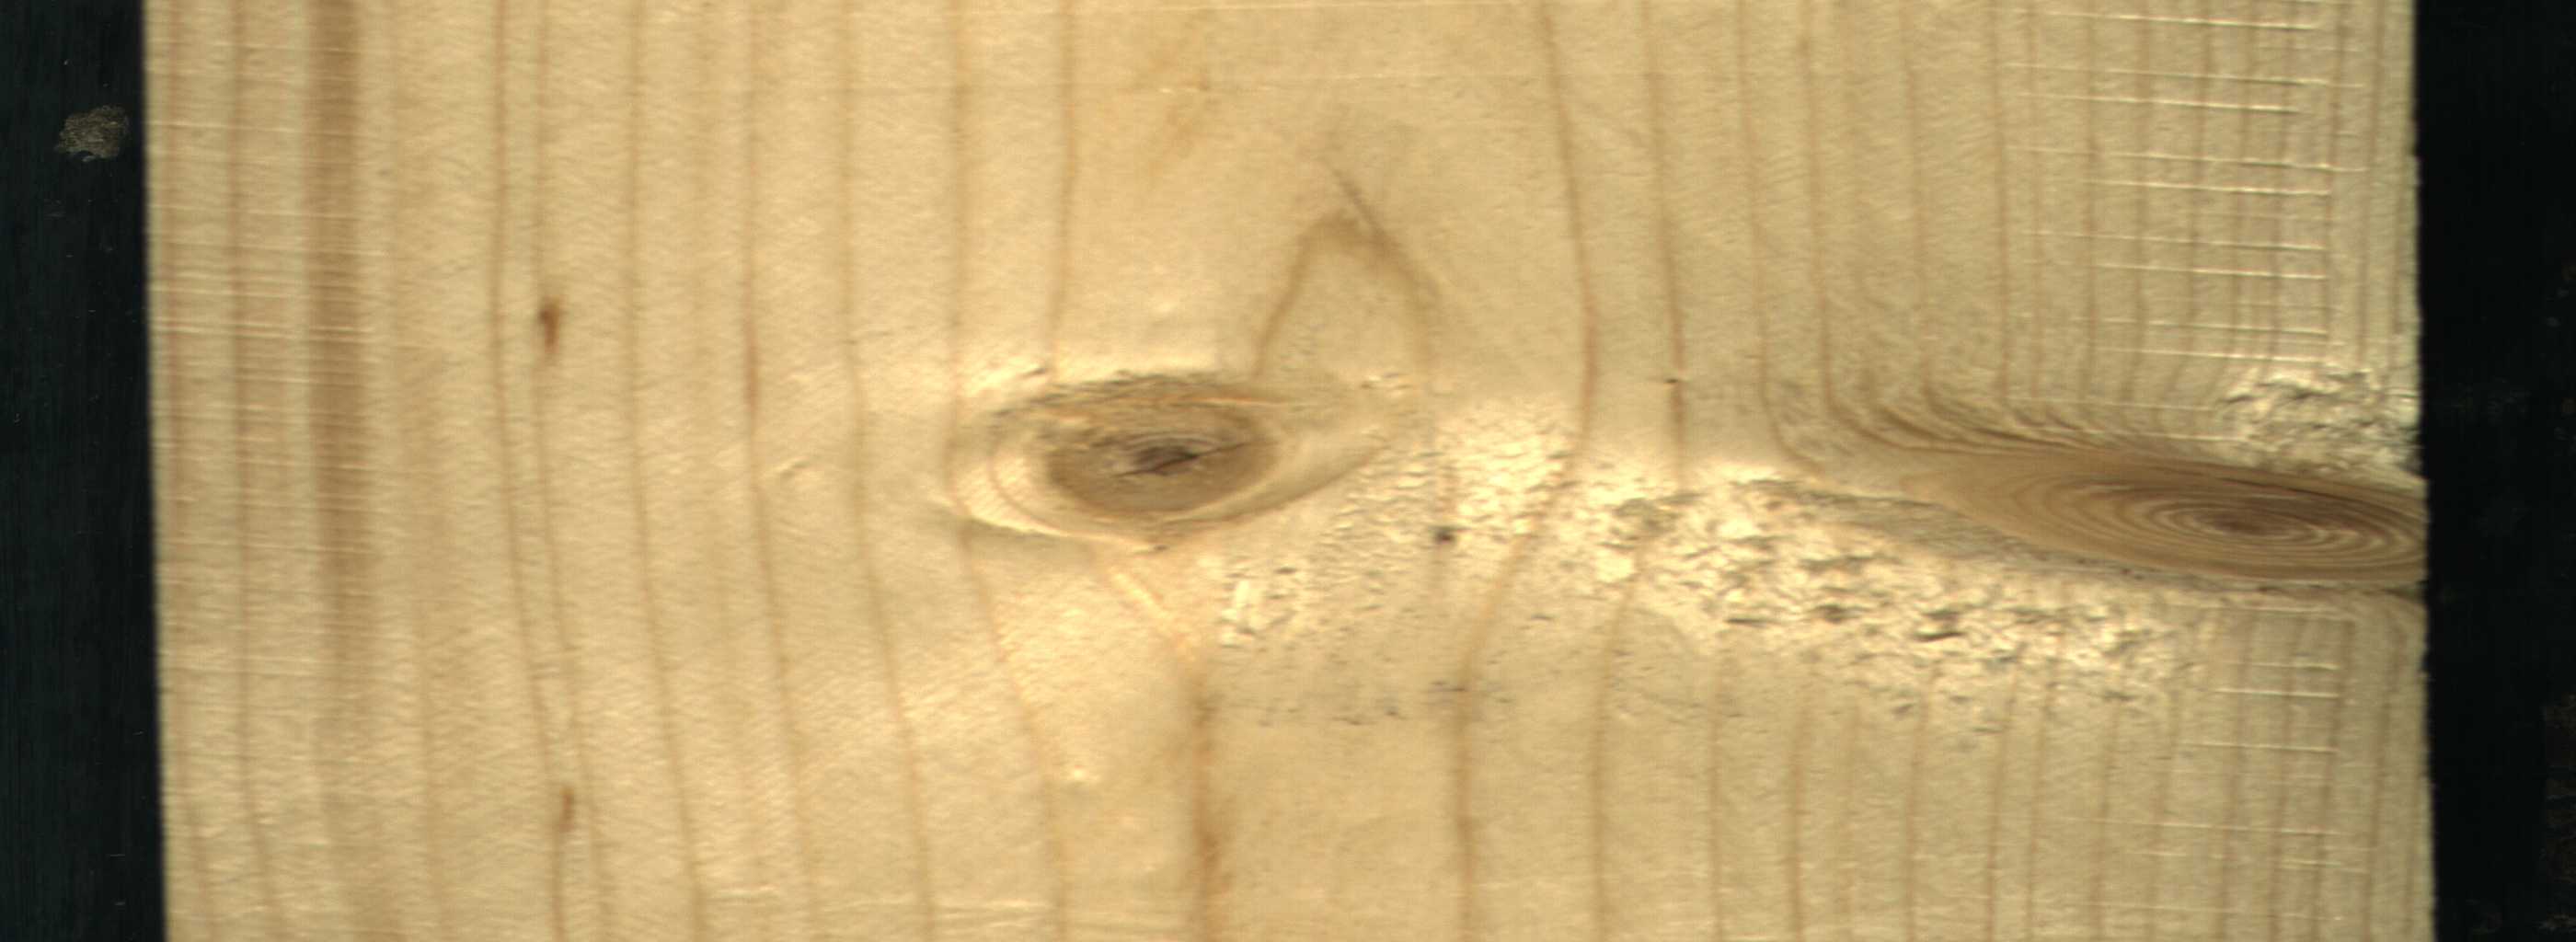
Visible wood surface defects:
knot_with_crack
Live_Knot